Aerial crown-view tile of a tropical tree (Barro Colorado Island, Panama), acquired 20250818:
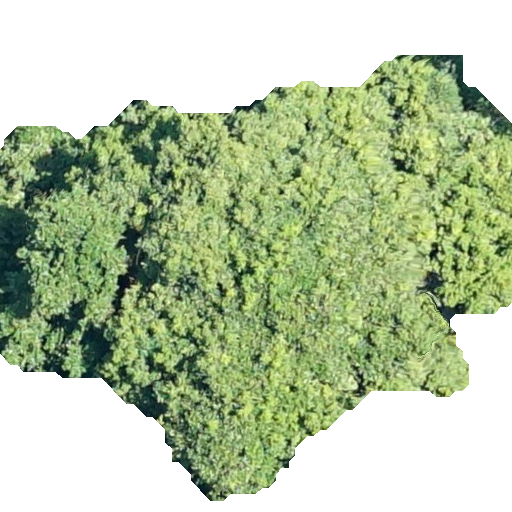
Species: Protium stevensonii
GBIF accepted scientific name: Tetragastris panamensis
Crown area: 238.606 m²